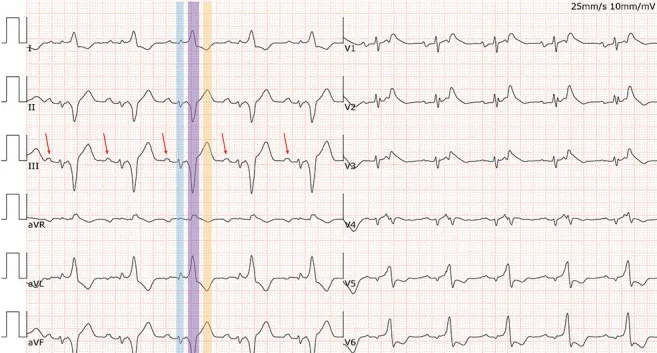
(A) A 12-lead ECG after ablation. The underlying rhythm is sinus rhythm with QRS duration of 360 ms. Note the initial QRS complex mimicking atrial electrical activity in standard (highlighted in blue). The real P wave is indicated by the arrow. Another QRS complex in this sequence is highlighted in purple. The wave highlighted in orange is the T wave.
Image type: electrography (ekg)